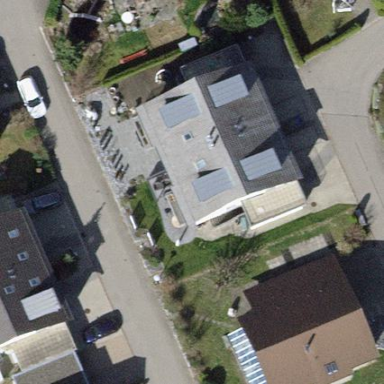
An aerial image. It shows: Semidetached house with gabled roof.